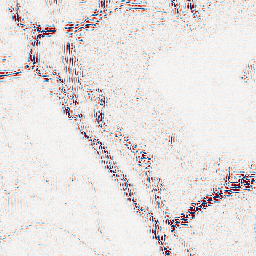
Category: wavelet
Decomposition family: wavelet_reverse_biorthogonal
Decomposition parameters: wavelet: rbio4.4
level: 2
Upsampling method: cubic_catmull_rom
Upsampling parameters: scale: 4
Upsampling scale: 4